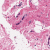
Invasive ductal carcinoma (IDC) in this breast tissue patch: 0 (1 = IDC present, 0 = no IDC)